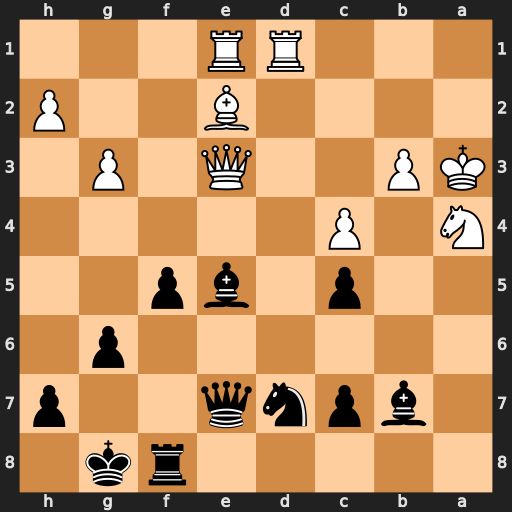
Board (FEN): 5rk1/1bpnq2p/6p1/2p1bp2/N1P5/KP2Q1P1/4B2P/3RR3
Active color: b
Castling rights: -
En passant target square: -
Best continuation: Bb2+ Kxb2 Qxe3